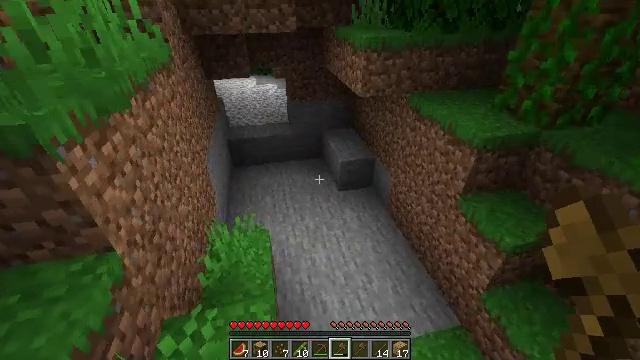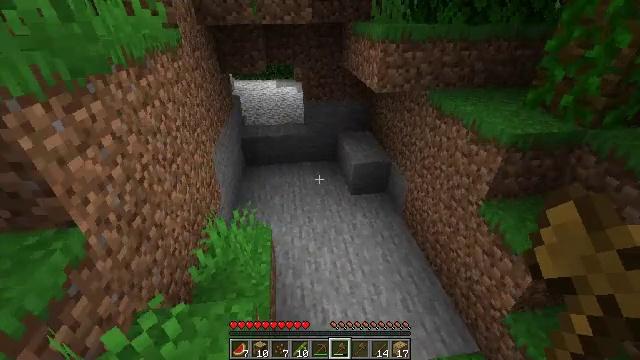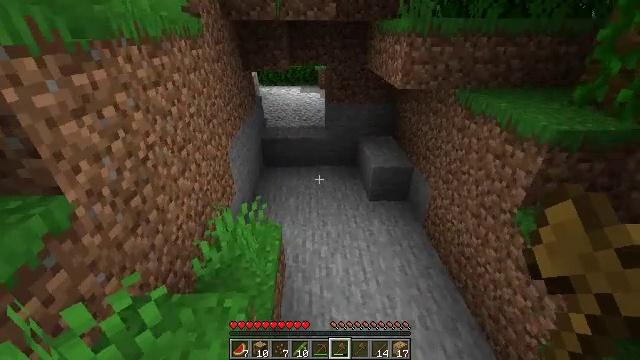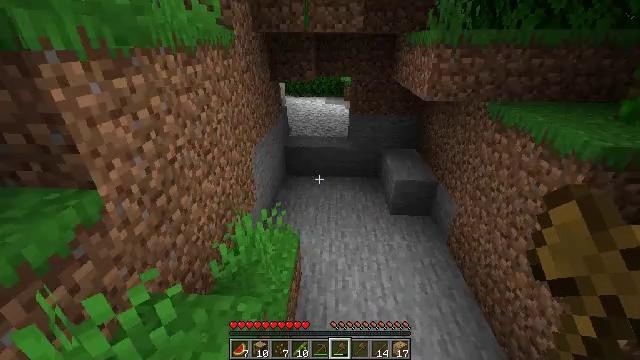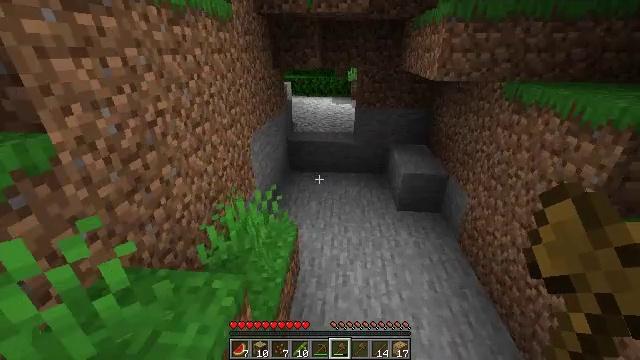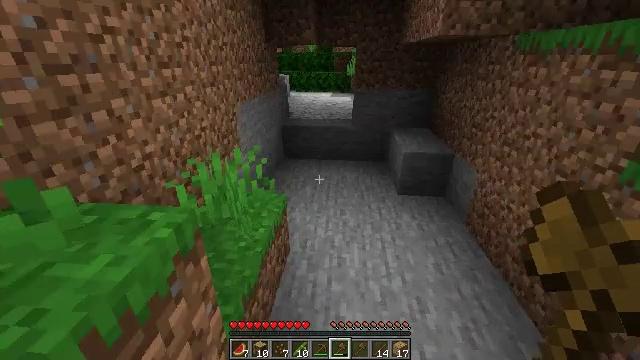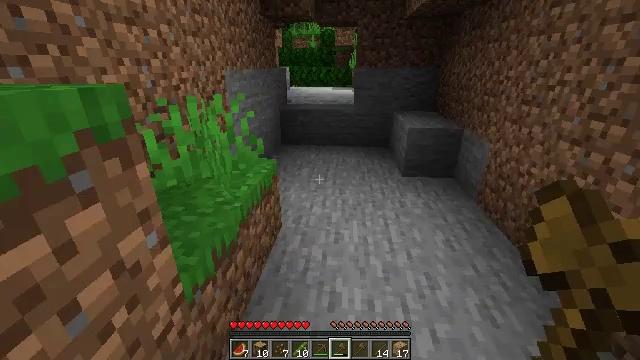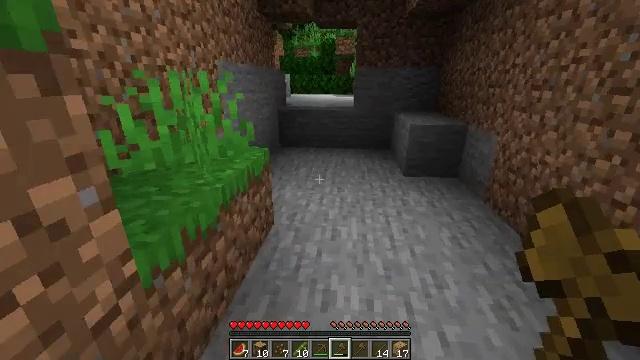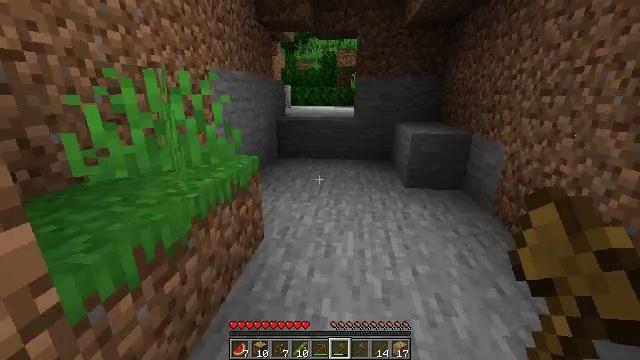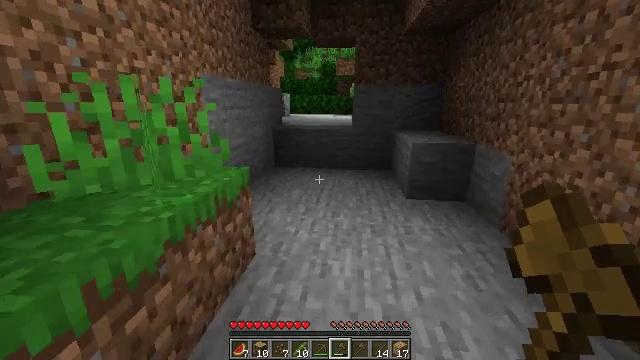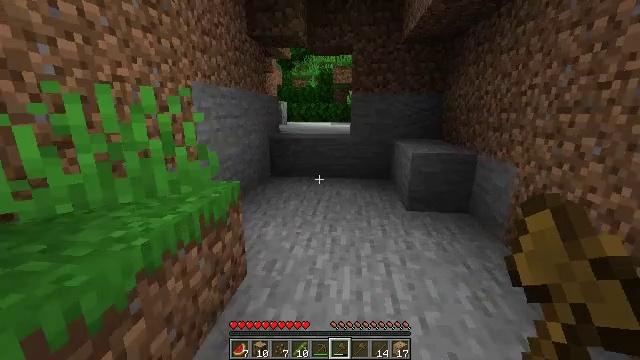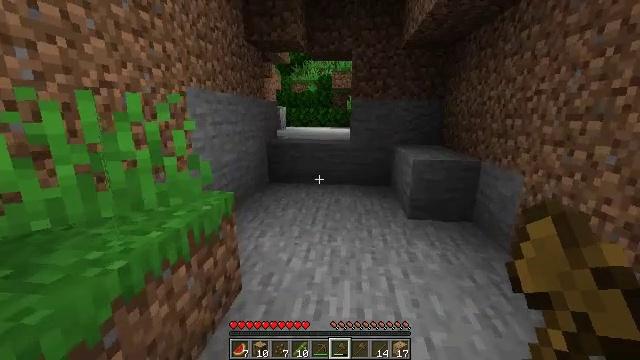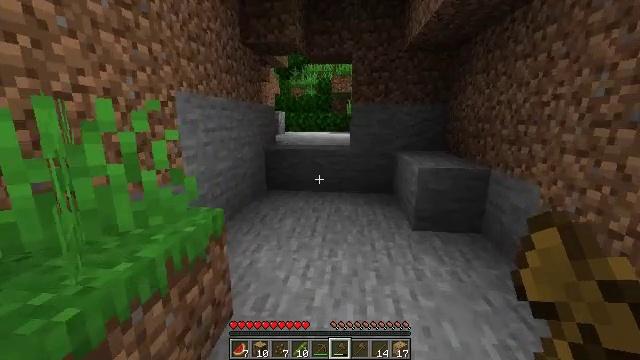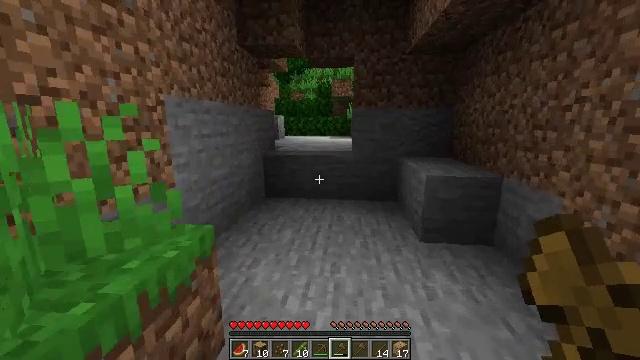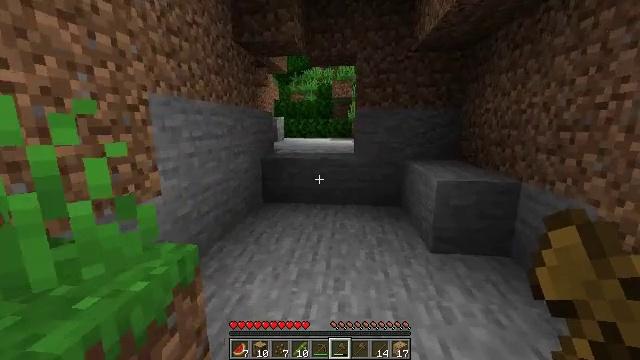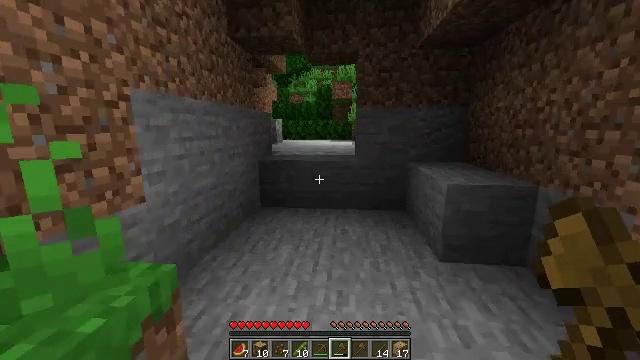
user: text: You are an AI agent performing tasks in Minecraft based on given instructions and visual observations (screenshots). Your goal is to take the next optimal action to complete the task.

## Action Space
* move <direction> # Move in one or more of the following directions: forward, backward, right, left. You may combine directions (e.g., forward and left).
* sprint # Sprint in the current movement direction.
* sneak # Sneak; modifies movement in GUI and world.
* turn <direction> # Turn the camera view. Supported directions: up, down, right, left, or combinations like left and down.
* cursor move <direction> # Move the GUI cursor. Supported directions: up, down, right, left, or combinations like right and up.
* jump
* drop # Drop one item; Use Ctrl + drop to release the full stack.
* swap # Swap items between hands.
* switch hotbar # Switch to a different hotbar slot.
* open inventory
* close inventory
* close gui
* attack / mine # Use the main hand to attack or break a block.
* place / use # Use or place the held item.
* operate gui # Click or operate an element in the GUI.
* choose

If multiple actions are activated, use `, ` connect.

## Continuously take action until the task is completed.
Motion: motion action
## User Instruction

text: Attack the melon to collect it.
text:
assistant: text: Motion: move forward, turn left and up
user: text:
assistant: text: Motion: move forward, turn left and up
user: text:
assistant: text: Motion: move forward, turn left and up
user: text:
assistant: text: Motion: move forward, turn left and up
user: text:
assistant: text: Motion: move forward, turn up
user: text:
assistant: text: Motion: move forward, turn up
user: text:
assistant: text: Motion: move forward, turn up
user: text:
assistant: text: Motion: move forward, turn up
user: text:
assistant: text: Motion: move forward, turn up
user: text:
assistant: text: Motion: move forward, turn up
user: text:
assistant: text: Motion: move forward, turn up
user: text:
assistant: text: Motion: move forward
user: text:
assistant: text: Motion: move forward
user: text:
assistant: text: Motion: move forward
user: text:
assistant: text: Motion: move forward
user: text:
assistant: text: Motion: move forward
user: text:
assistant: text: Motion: move forward
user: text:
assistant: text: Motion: move forward
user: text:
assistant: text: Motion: move forward
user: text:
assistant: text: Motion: move forward
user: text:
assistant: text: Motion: move forward
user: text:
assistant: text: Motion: move forward
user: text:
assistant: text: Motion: move forward
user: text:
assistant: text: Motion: move forward
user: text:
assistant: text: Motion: move forward
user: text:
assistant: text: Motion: move forward
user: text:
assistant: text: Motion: move forward, turn left
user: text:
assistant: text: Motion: move forward, turn left
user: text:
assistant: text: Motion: move forward, turn left
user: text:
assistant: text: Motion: move forward